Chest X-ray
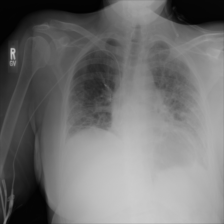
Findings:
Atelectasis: negative
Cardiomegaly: negative
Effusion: negative
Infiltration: negative
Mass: negative
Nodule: negative
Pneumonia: negative
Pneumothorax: negative
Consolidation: negative
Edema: negative
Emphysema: negative
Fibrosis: negative
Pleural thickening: negative
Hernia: negative